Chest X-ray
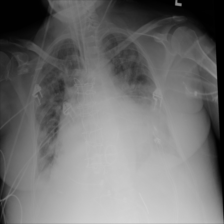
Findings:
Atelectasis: positive
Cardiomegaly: negative
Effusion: negative
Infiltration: negative
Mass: negative
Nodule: negative
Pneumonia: negative
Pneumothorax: negative
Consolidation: negative
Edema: negative
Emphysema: negative
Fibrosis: negative
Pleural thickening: negative
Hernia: negative